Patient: sex M, age 49
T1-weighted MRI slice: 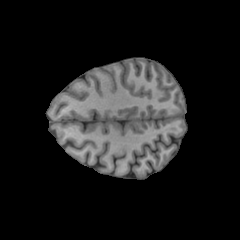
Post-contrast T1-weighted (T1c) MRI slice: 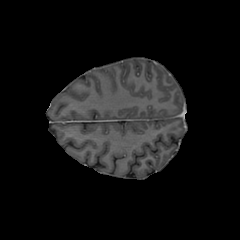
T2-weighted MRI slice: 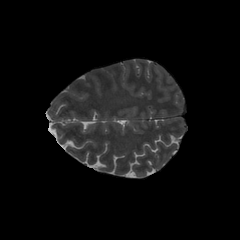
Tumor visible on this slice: no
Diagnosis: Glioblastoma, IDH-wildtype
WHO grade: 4